Field crop: maize
Growth stage: 2
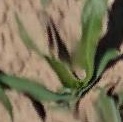
Species: maize